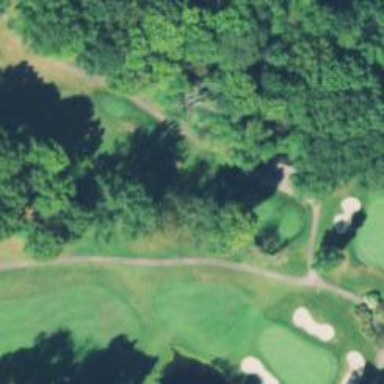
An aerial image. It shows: Golf tee.